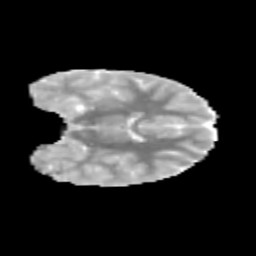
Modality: MD
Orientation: coronal
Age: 11
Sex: female
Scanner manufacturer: siemens
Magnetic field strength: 3 T
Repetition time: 3.8 s
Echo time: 0.07 s